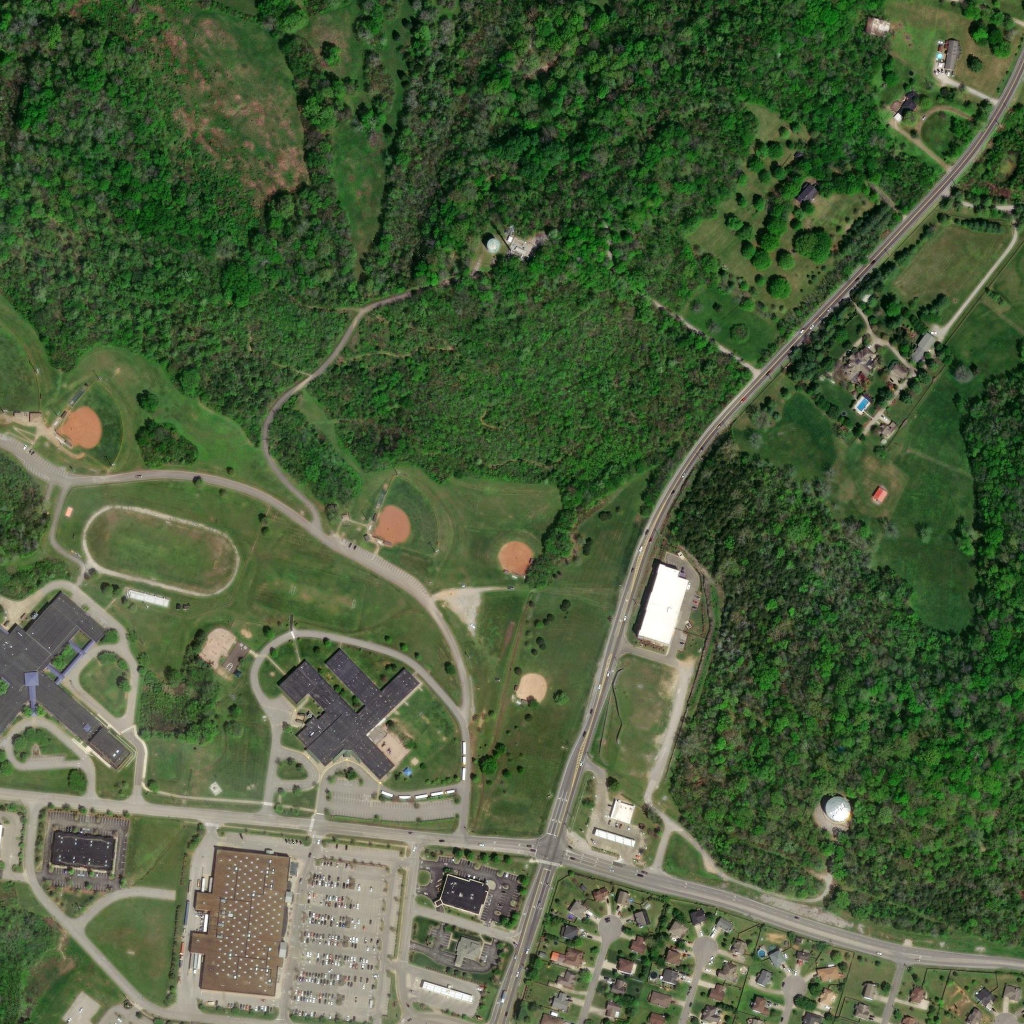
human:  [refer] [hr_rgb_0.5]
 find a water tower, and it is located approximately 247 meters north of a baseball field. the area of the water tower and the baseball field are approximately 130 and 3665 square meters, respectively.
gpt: <box>[[47, 23, 48, 24, 0]]</box>

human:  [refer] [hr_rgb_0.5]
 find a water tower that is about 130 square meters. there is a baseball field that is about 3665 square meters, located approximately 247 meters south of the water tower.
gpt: <box>[[47, 23, 48, 24, 0]]</box>